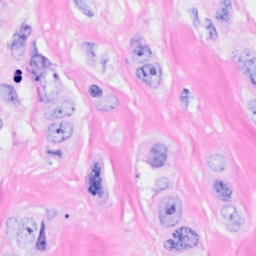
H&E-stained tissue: Breast